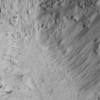
Label: not_dusty